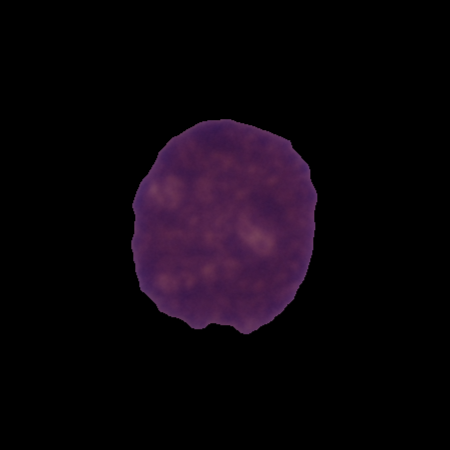
Label: healthy